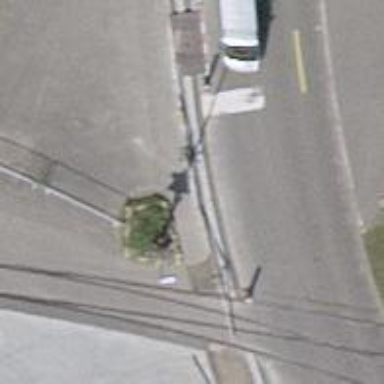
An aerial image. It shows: Railway crossing with lights and saltire markers.